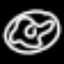
Label: donut